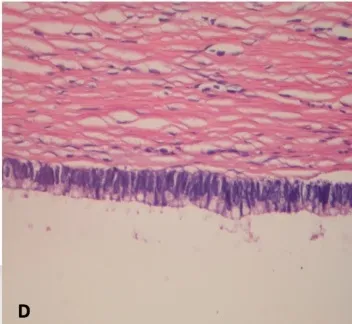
D: Hematoxylin and eosin staining (400x) revealed an appendiceal mucosa is replaced by tall, columnar, non-ciliated cells, basal nuclei, and abundant intracellular mucin.
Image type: pathology (h&e)